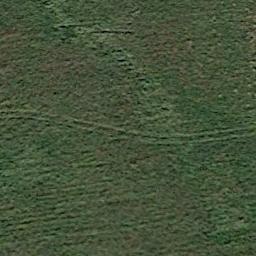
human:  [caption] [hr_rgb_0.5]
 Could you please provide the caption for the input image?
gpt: The meadow is dense but uneven .

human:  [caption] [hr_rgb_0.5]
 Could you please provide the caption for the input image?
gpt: This meadow has evenly distributed grasses and a trail is also on the meadow .

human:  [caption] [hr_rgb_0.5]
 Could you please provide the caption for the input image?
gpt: A large lush green meadow covered with green grass .

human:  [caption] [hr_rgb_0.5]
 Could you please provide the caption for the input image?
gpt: The entire image is dominated by grass and some imprints are in a piece of green meadow .

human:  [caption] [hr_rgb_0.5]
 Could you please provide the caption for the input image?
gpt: A dense meadow with many green grass .